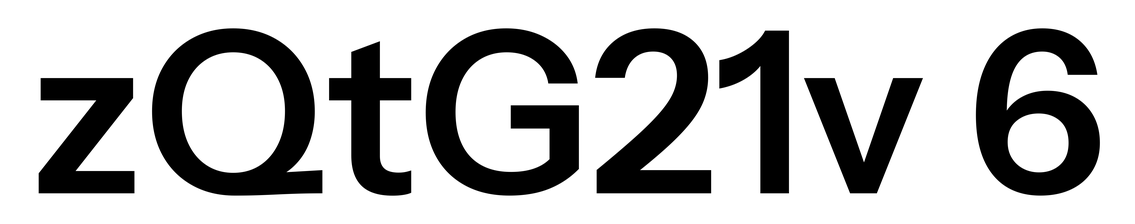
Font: InstrumentSans_SemiBold